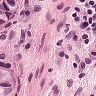
Metastatic tissue present: yes